Field crop: maize
Growth stage: 2
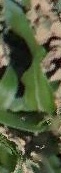
Species: maize